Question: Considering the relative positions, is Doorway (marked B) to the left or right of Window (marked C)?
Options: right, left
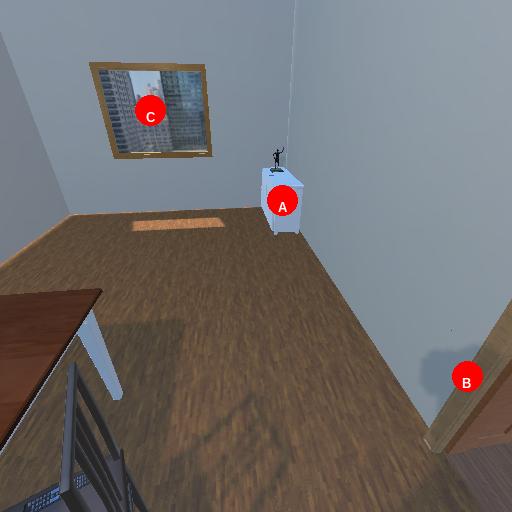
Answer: right